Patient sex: F
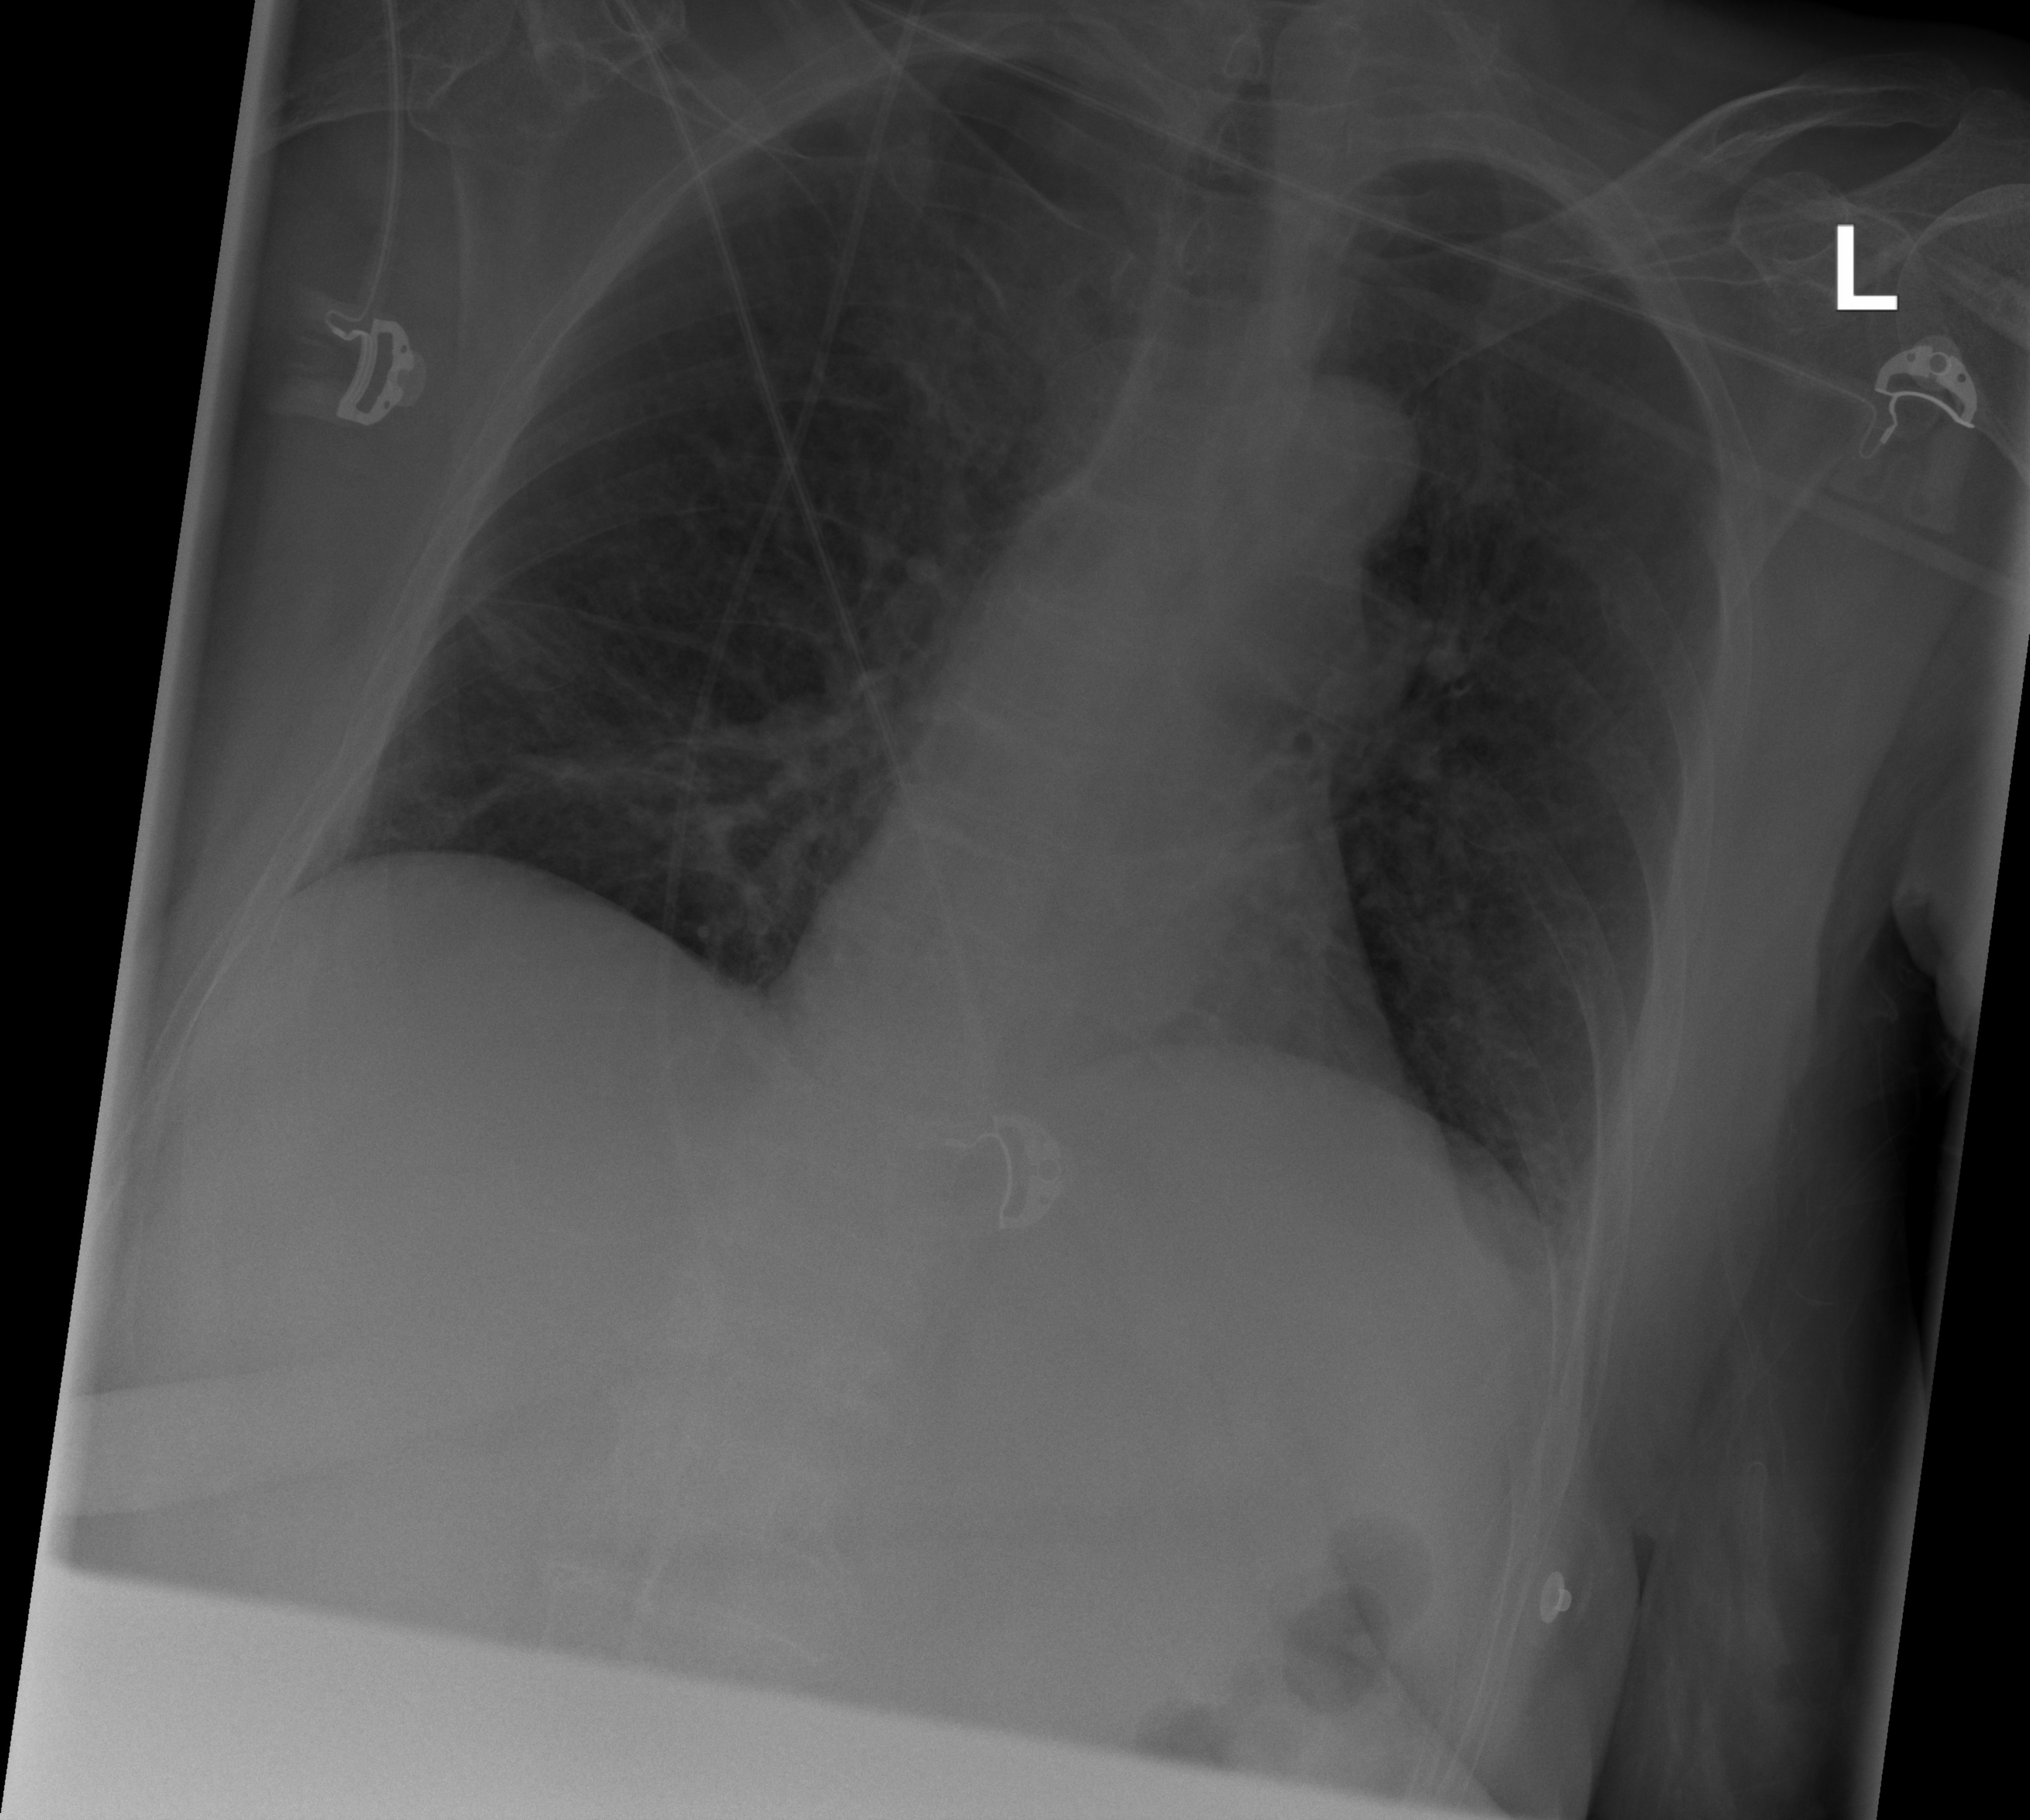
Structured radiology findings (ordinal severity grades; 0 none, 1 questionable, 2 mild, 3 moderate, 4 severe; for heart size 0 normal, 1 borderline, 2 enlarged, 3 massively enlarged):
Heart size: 0
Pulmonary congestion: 1
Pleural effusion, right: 0
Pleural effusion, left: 2
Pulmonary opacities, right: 2
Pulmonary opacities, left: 0
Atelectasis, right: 2
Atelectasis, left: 2